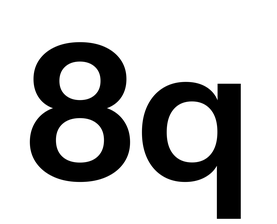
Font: InstrumentSans_SemiBold